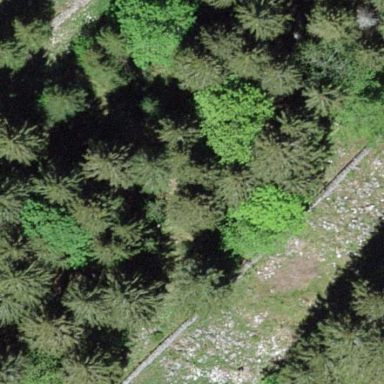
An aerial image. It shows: Forest with evergreen needle-leaved trees.